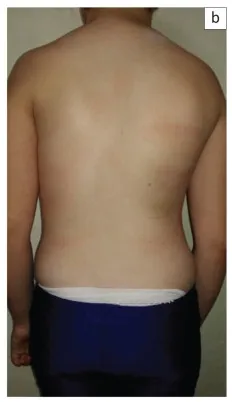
Clinical aspects of the patient during the follow-up. Intermediate result with pelvic prominence to the right indicating a clinical 4C pattern.
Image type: medical_photograph (skin_photograph)